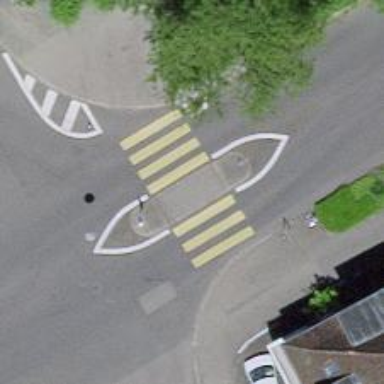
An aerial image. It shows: Asphalt footway with marked zebra crossing.